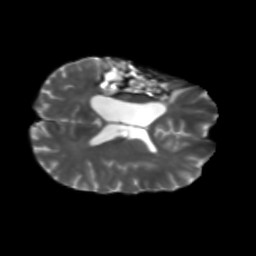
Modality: T2w
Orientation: axial
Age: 42
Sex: male
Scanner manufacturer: siemens
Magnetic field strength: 3 T
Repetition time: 5.25 s
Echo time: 0.08 s